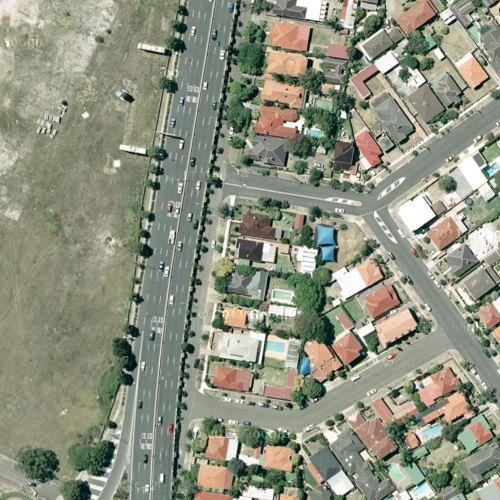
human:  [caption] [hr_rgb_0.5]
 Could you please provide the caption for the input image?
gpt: Lots of houses with red and orange roofs arranged very neatly .

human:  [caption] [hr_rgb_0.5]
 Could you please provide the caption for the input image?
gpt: A town with many houses arranged in lines while some roads go through this area .

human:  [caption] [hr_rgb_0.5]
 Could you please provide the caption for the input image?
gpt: A residential area with houses arranged neatly and some roads go through this area .

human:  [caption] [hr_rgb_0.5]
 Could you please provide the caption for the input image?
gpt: A dense residential area with houses arranged neatly while many plants on the roadside .

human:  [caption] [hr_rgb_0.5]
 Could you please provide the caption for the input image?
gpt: A dense residential area with houses arranged neatly .